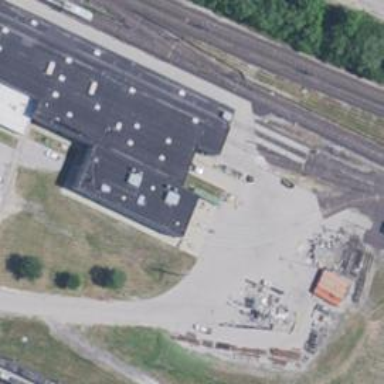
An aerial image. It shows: Light rail yard with electrified contact line. The yard includes building passage tunnel.